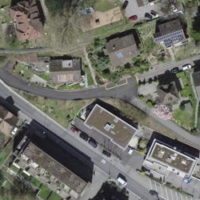
EUNIS habitat code: 54
Species observed at this site:
Marpissa muscosa
Fagus sylvatica